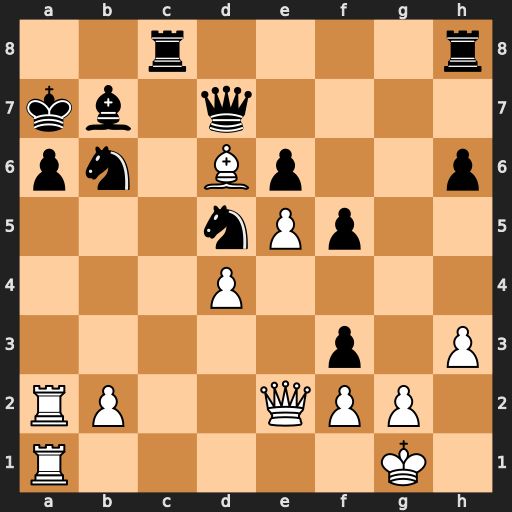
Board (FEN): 2r4r/kb1q4/pn1Bp2p/3nPp2/3P4/5p1P/RP2QPP1/R5K1
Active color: w
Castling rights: -
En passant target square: -
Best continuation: Rxa6+ Bxa6 Qxa6#